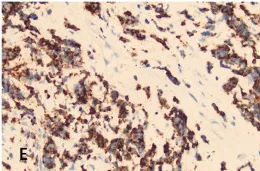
H&E staining and immunostaining of specimens from the resected mass (metastasis). CgA.
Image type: pathology (immunostaining)